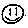
Label: smiley face